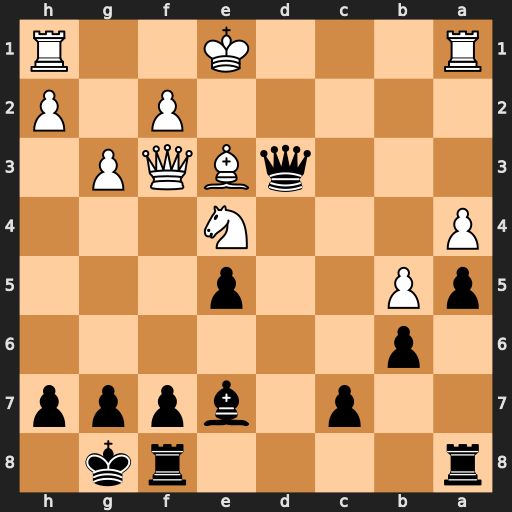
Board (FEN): r4rk1/2p1bppp/1p6/pP2p3/P3N3/3qBQP1/5P1P/R3K2R
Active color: b
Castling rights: KQ
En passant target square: -
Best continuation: Bb4+ Nd2 Bxd2+ Bxd2 Qxf3